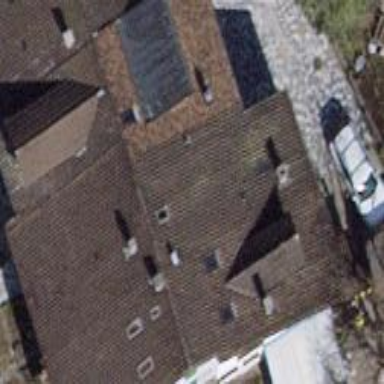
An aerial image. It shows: Terrace building with gabled roof.